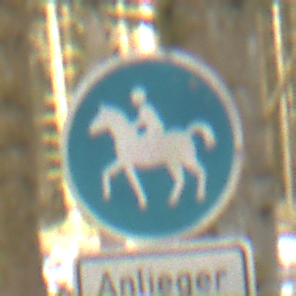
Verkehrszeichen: Reitweg
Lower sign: PersonengruppenFrei1
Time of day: MorningAfternoon
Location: Outdoor (Nature)
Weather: Overcast
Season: Winter
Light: Natural